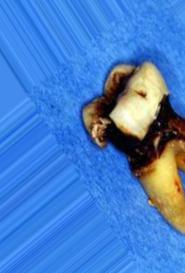
Condition: Tooth Discoloration